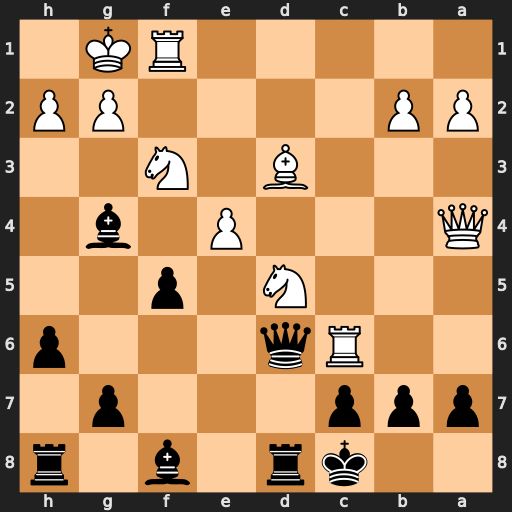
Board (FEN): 2kr1b1r/ppp3p1/2Rq3p/3N1p2/Q3P1b1/3B1N2/PP4PP/5RK1
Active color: b
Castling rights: -
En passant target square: -
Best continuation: Qxc6 Qxc6 bxc6